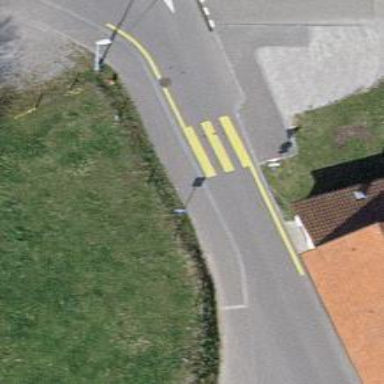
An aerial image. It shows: Uncontrolled road crossing with markings.